Question: Given the first 35 numbers in a 36-square grid, find the smallest positive integer such that all the numbers in the 36-square grid can be divided into two parts of 18 numbers + 18 numbers, where the sum of the two parts is equal.
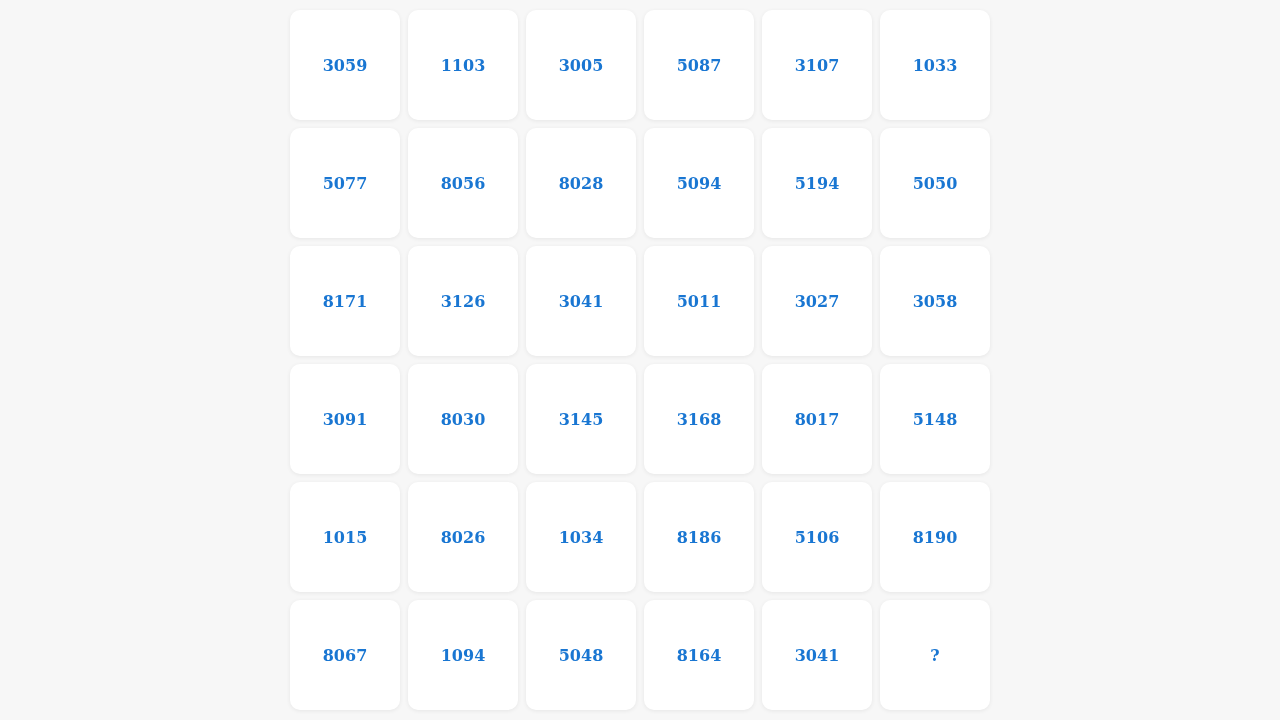
Answer: 1